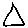
Label: triangle